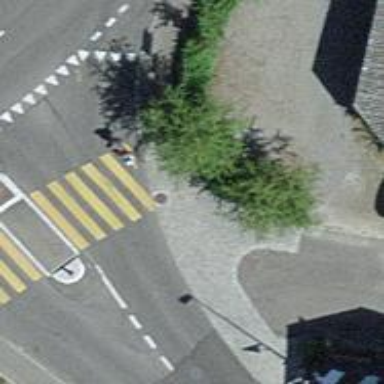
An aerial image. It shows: Kerb serving as barrier.